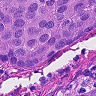
Metastatic tissue present: yes